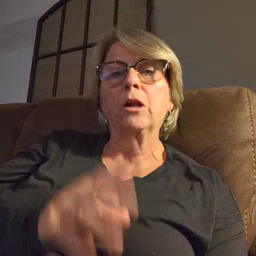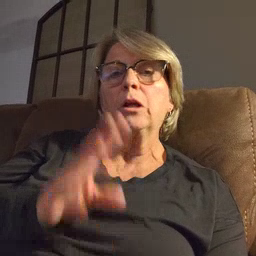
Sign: gift